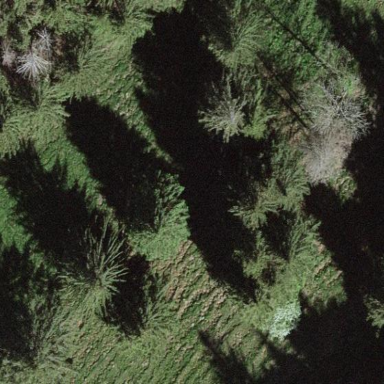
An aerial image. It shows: Mixed woodland with various types of leaves.